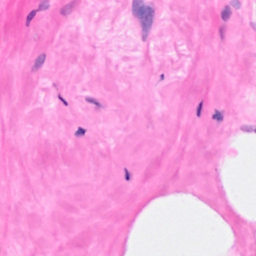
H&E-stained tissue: Breast